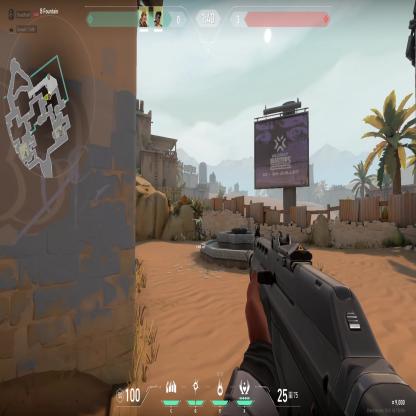
Label: teammate